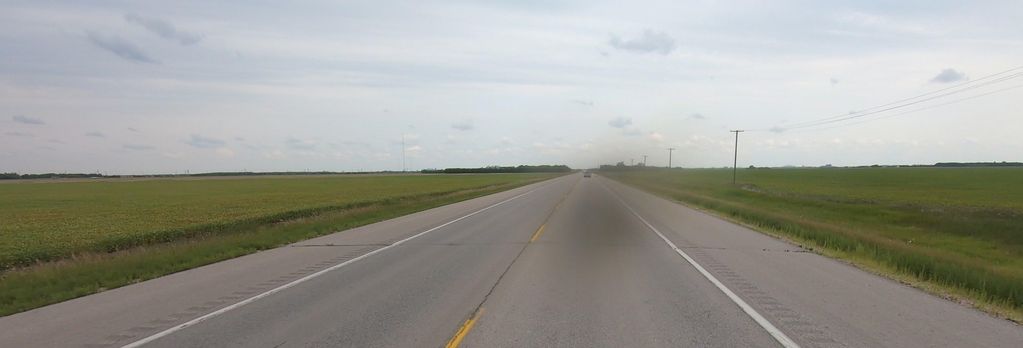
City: winnipeg